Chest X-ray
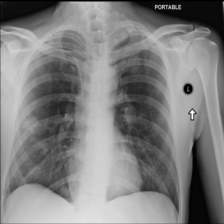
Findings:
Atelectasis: negative
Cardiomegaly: negative
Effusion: negative
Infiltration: negative
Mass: negative
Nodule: positive
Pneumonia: negative
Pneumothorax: negative
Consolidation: negative
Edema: negative
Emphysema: negative
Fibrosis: negative
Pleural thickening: negative
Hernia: negative